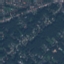
Label: Residential